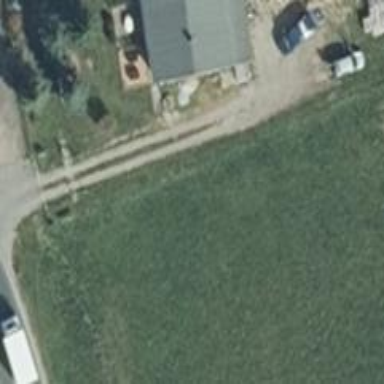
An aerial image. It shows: Compacted driveway that serves as service road.